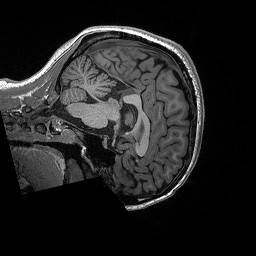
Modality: T1w
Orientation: sagittal
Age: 24
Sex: female